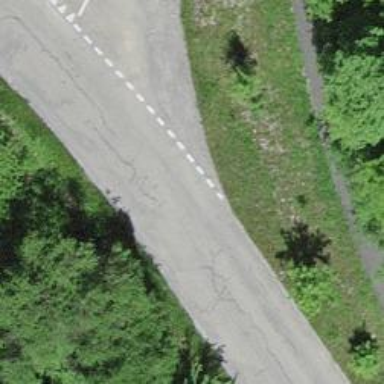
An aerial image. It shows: Tertiary road.